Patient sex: M
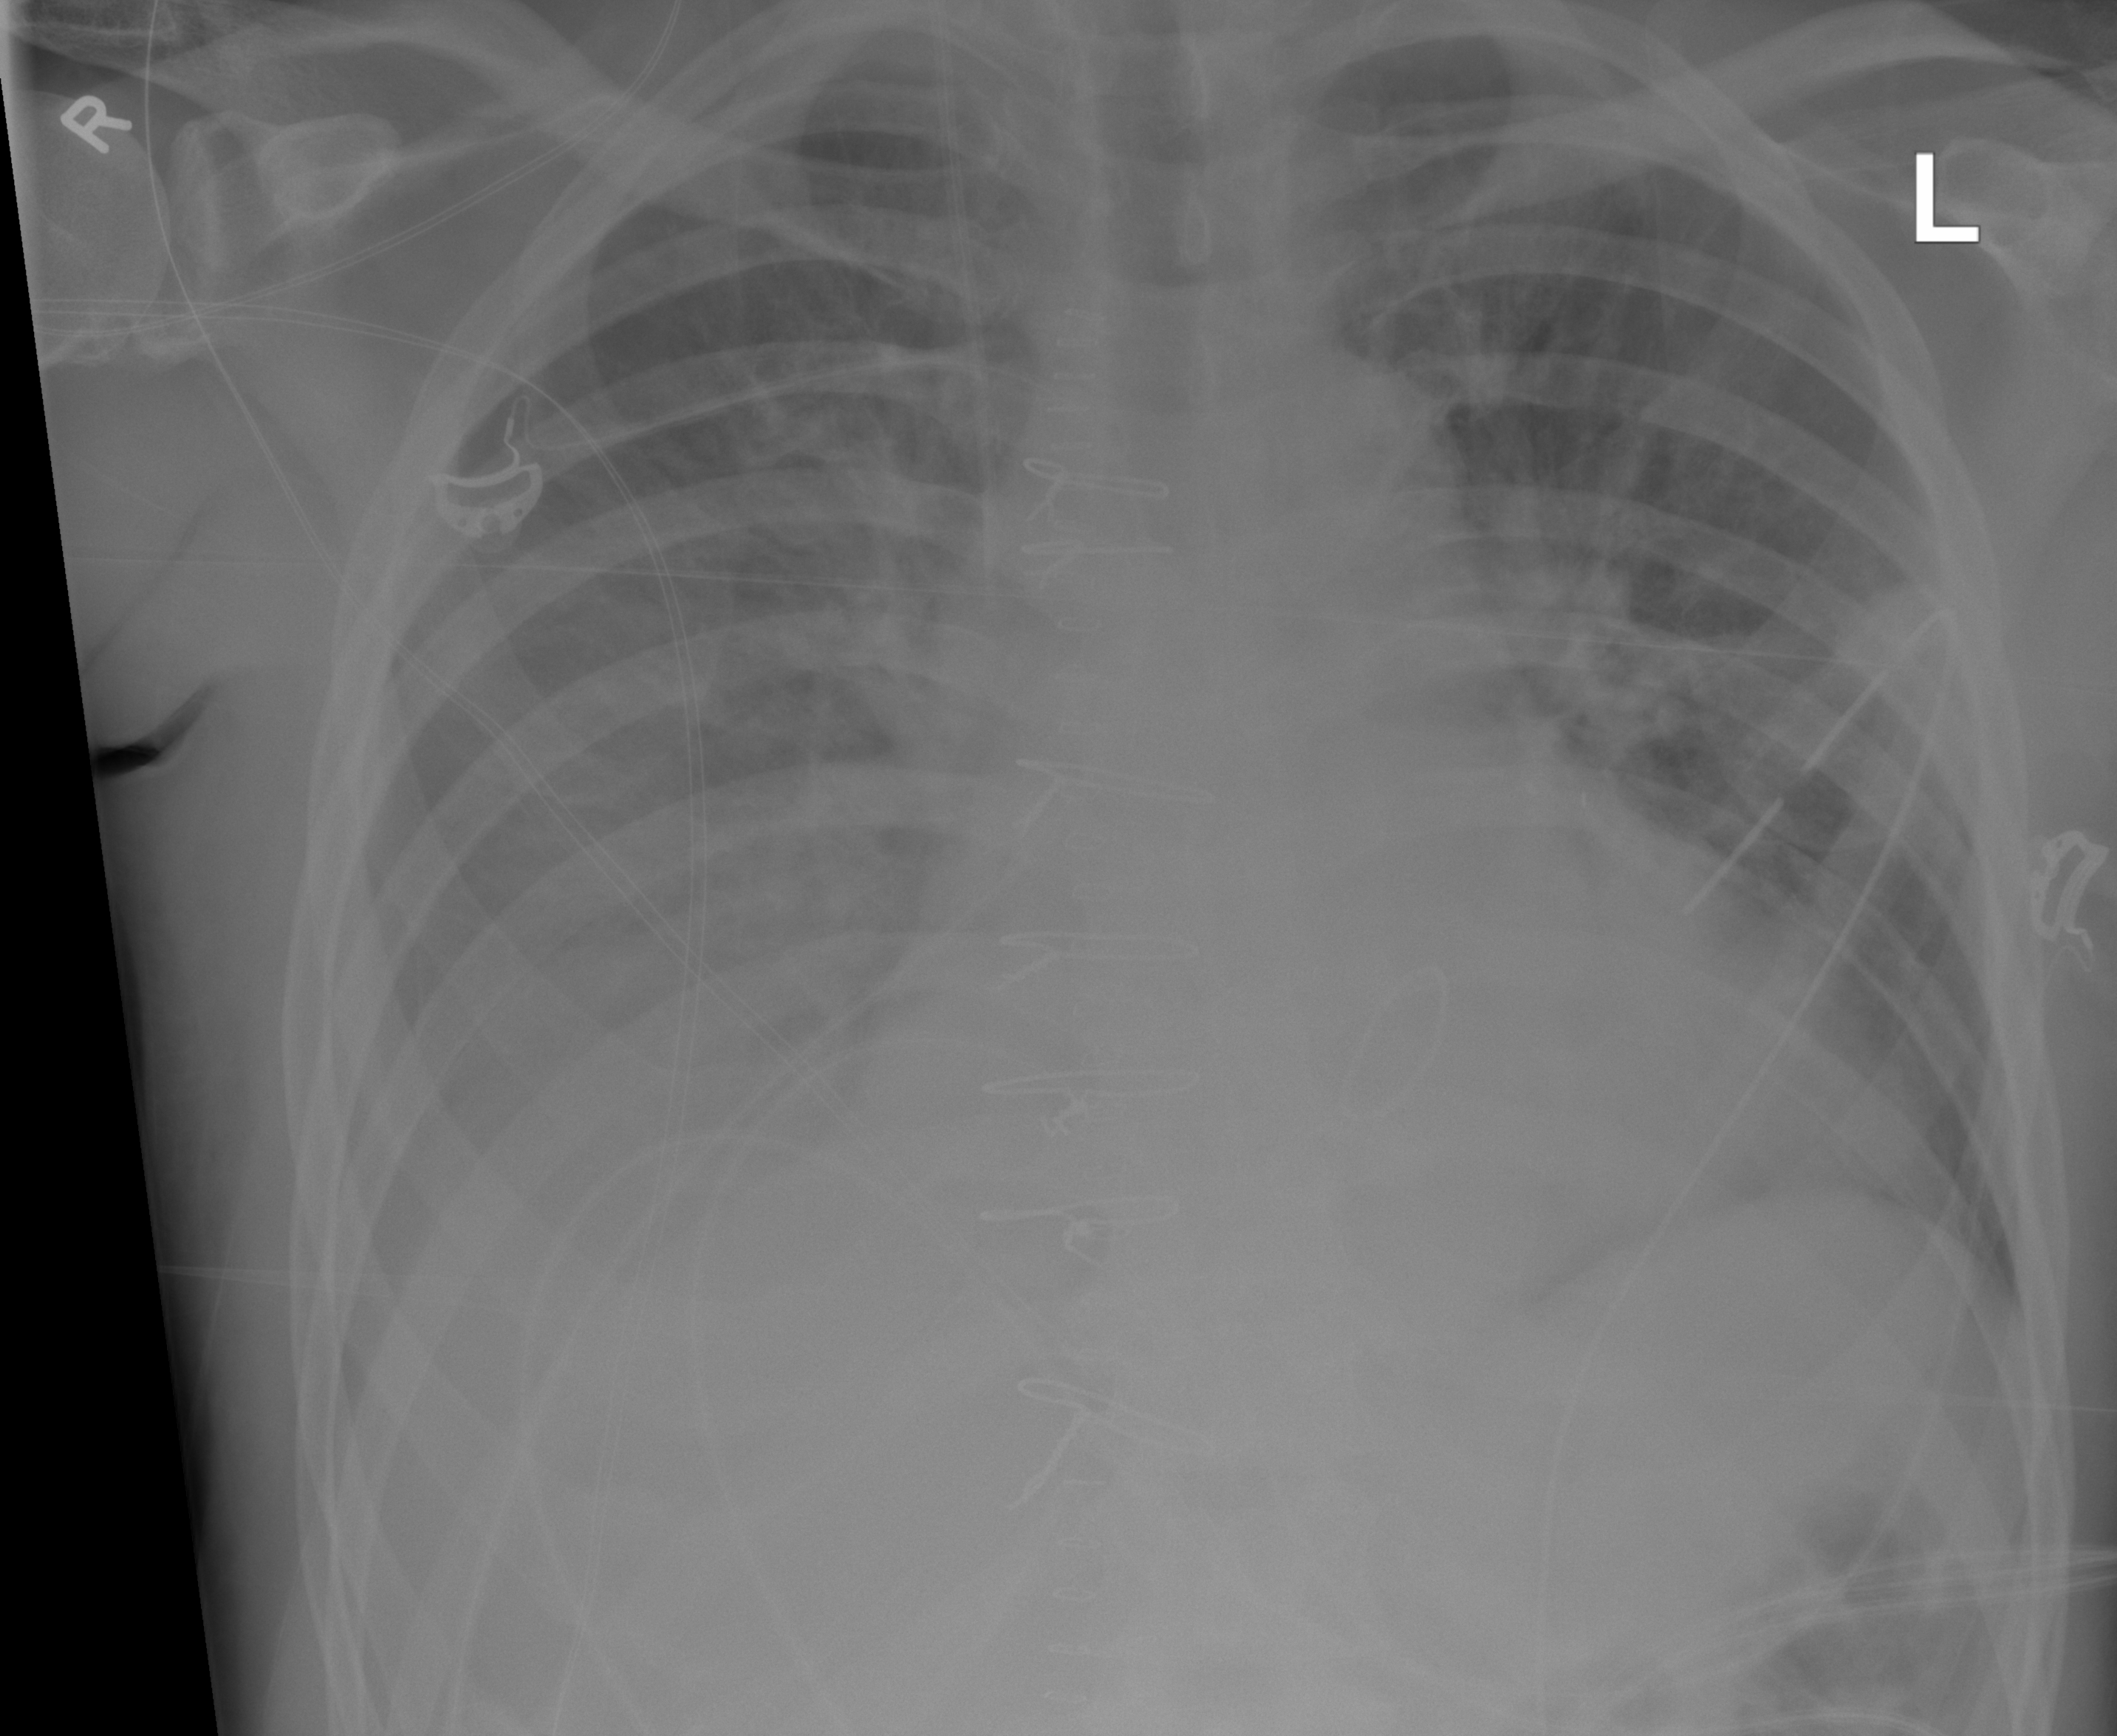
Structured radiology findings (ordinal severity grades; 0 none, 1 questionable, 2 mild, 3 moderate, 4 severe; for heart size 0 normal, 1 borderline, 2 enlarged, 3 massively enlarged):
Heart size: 2
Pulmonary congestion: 2
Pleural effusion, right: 3
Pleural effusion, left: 0
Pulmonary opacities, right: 1
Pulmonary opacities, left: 1
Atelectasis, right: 2
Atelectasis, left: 2